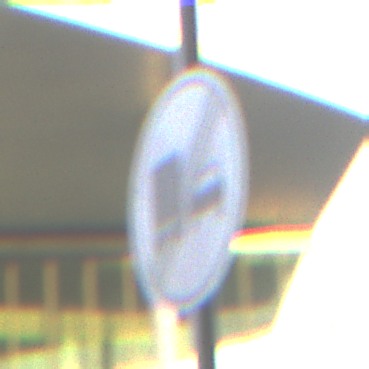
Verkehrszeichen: EndeUeberholverbotKraftfahrzeuge
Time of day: SunriseSunset
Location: Outdoor (Urban)
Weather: PartlyCloudy
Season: NotSpecified
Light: Natural